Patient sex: M
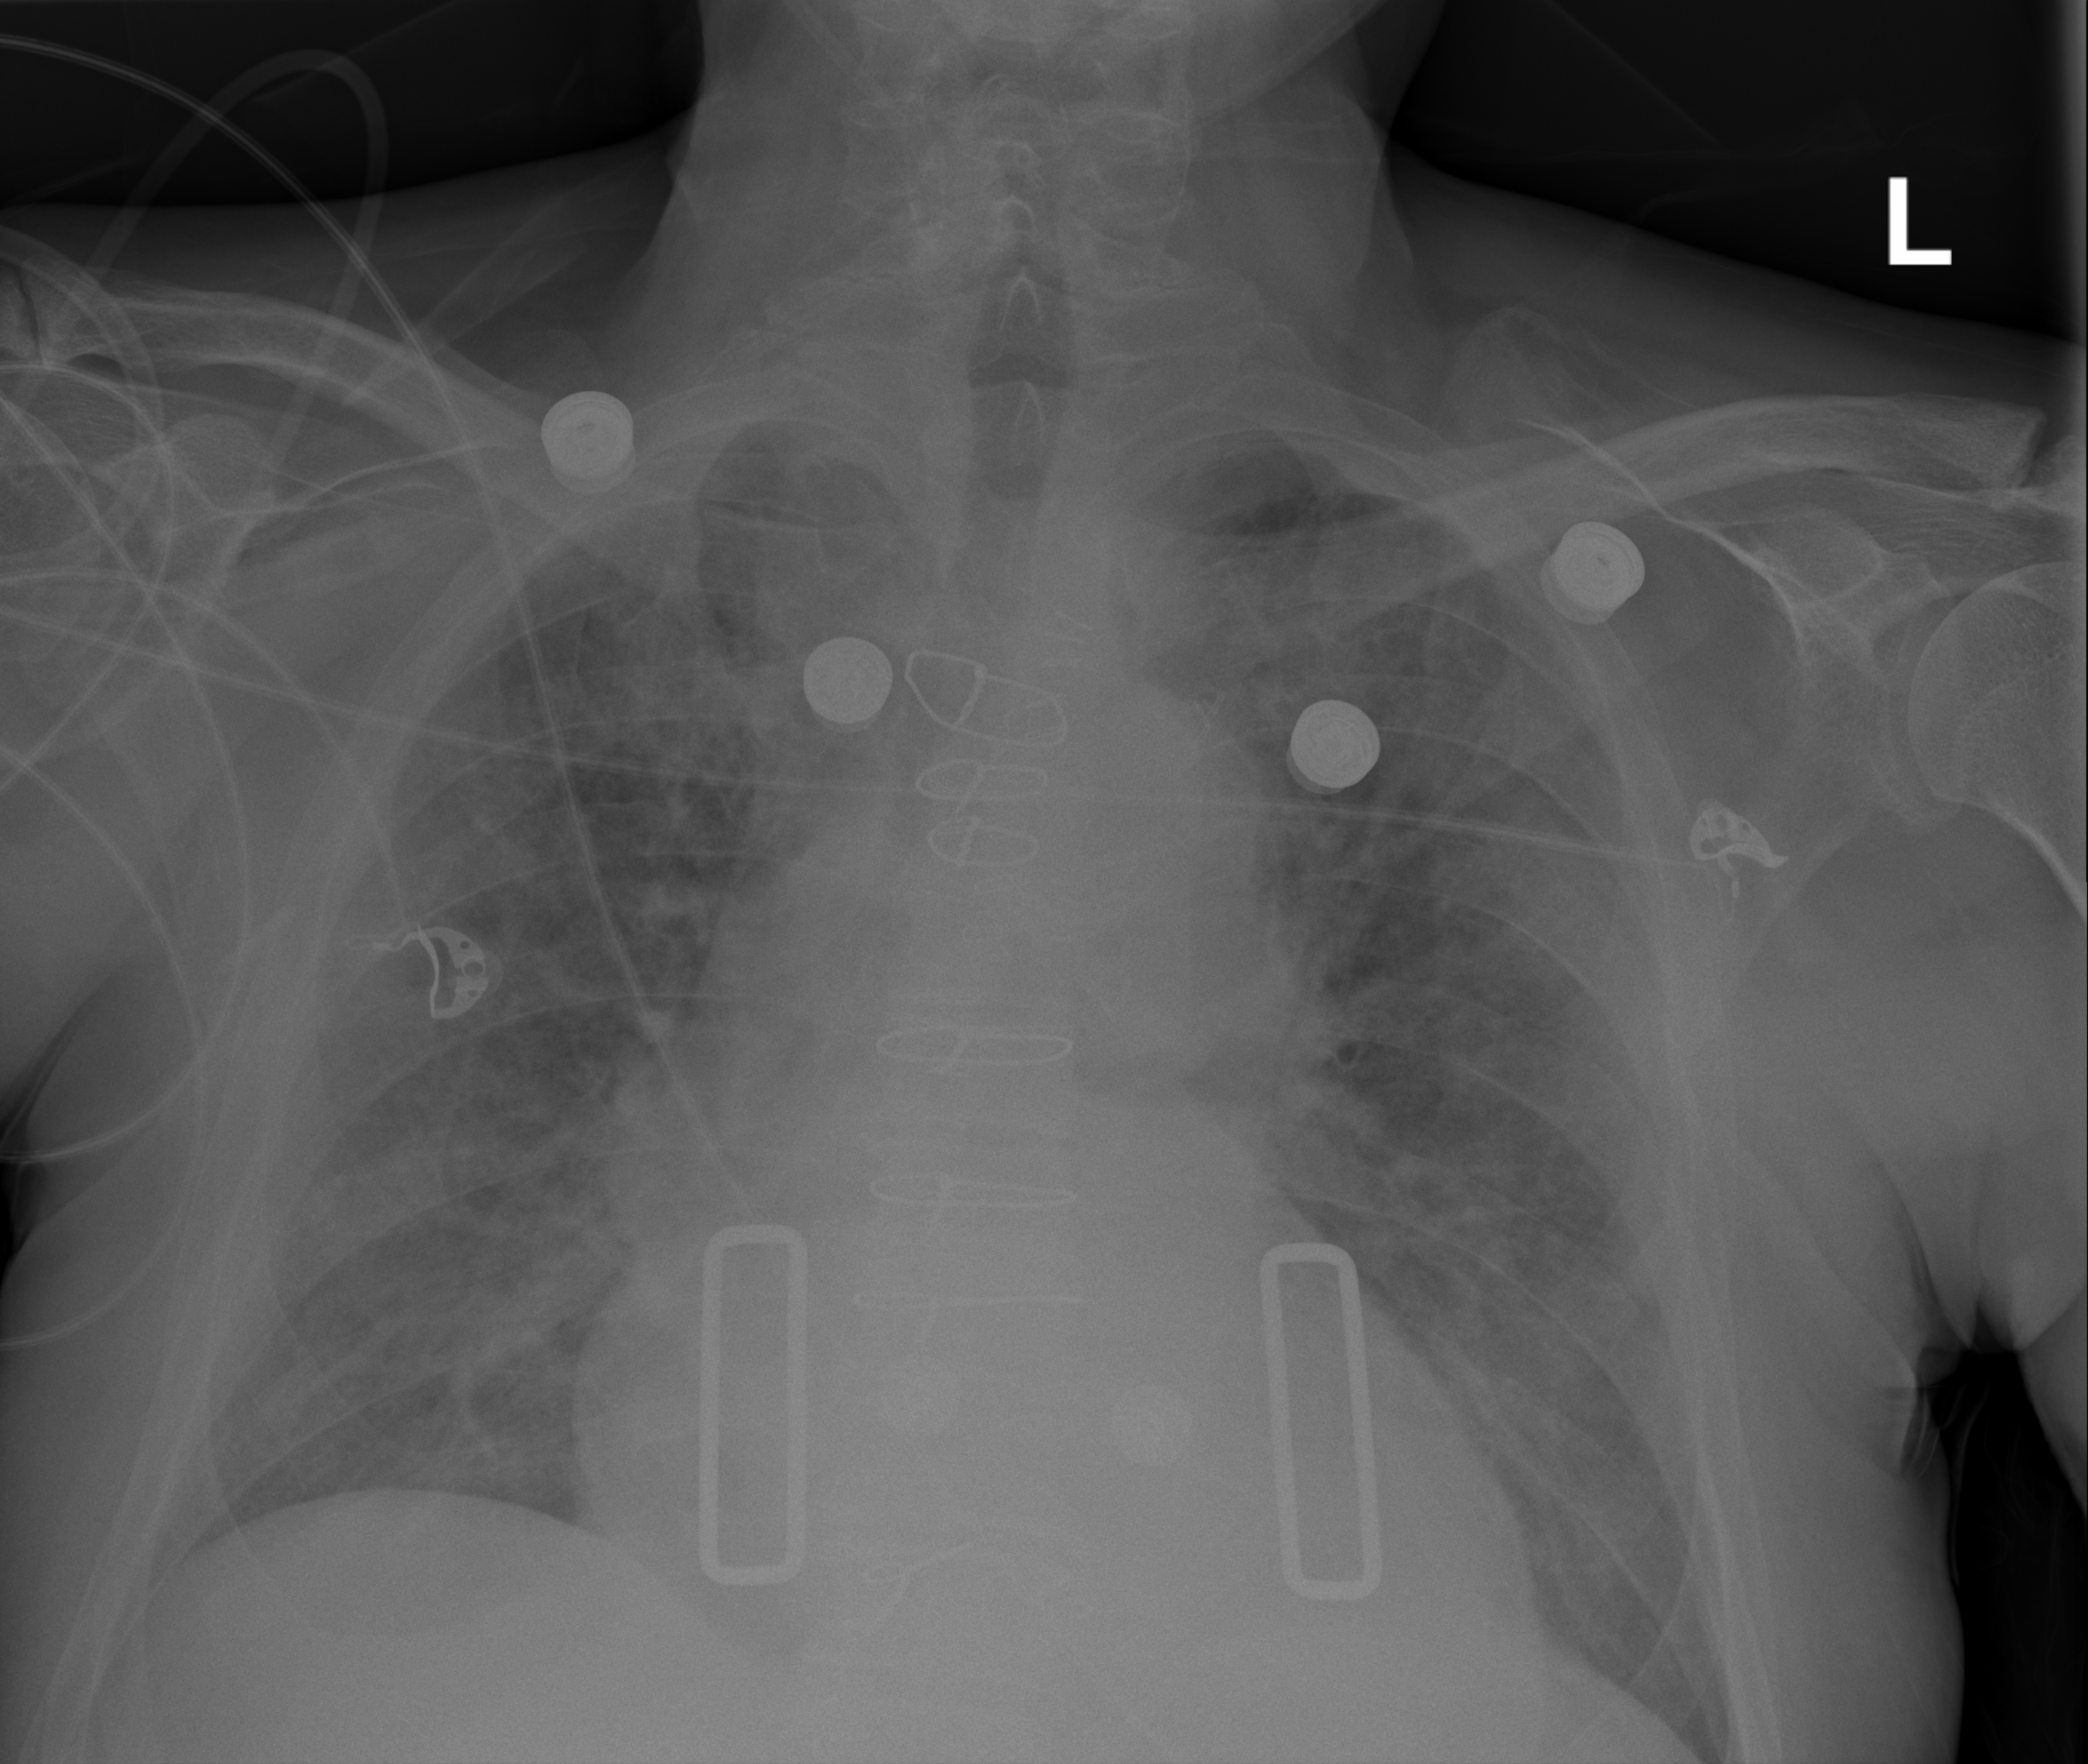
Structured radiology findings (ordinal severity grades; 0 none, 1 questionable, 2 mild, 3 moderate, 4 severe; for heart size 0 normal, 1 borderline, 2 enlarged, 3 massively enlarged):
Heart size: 1
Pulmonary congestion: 2
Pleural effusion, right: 0
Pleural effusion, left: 0
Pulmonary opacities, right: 3
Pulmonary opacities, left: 2
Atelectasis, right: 2
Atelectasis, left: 2